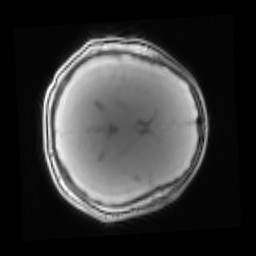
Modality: PDw
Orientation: axial
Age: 15
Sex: male
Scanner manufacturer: siemens
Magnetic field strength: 3 T
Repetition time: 0.25 s
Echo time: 0.00103 s